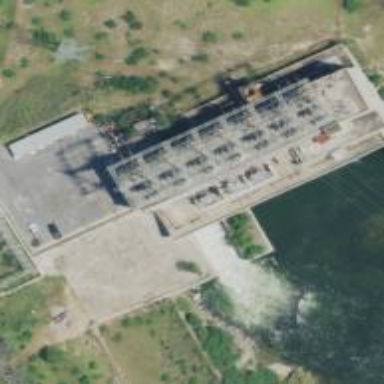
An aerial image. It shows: Hydro power generator.